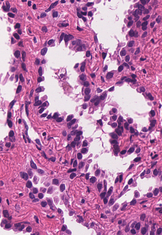
Tumor epithelial tissue: yes
Tumor-associated stroma tissue: yes
Normal tissue: no